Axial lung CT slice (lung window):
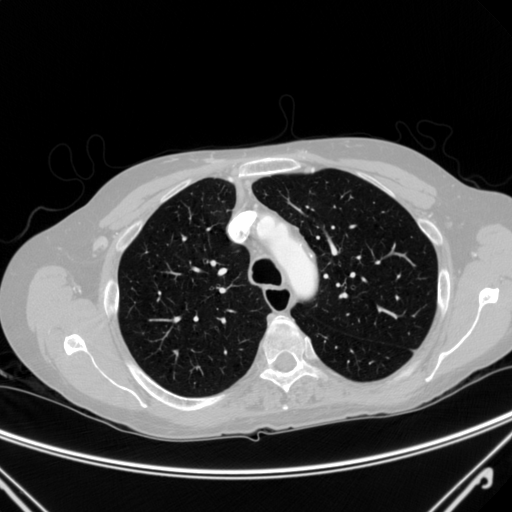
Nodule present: no